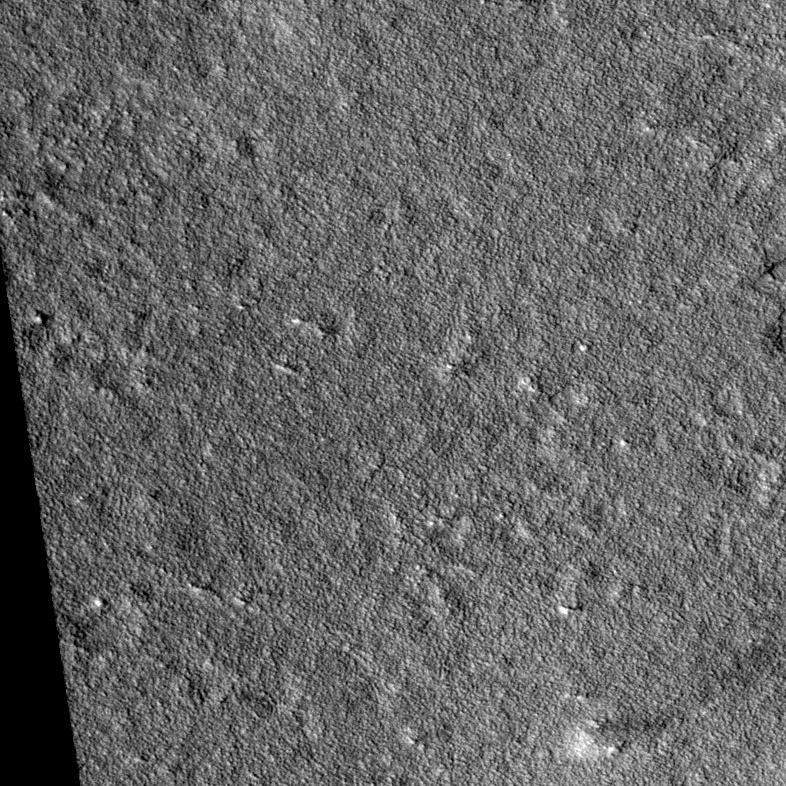
Label: dustdevil